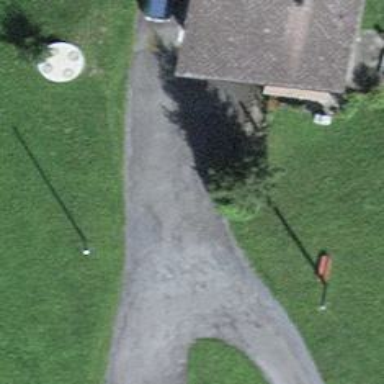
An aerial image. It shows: Unpaved driveway with service road designation.